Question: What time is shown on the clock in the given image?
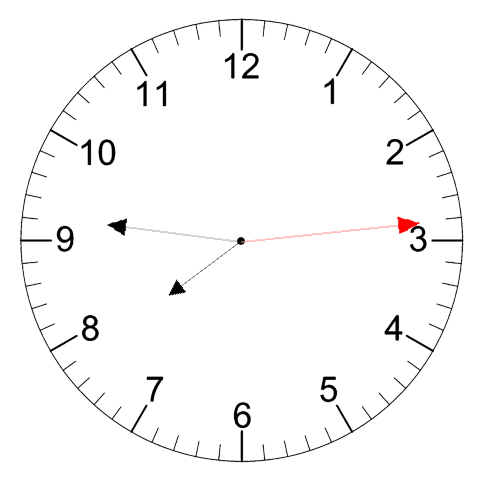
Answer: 07:46:14